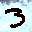
Label: 3